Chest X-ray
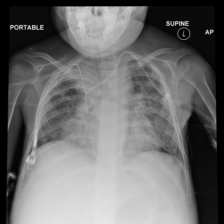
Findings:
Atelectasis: negative
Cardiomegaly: negative
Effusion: negative
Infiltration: positive
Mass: negative
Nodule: negative
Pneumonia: negative
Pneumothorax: negative
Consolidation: negative
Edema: negative
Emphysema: negative
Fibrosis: negative
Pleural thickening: negative
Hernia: negative